Field crop: tomato
Growth stage: 2
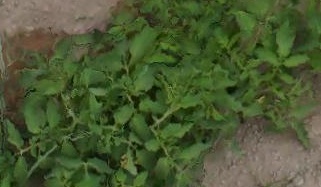
Species: tomato